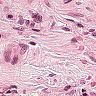
Metastatic tissue present: no